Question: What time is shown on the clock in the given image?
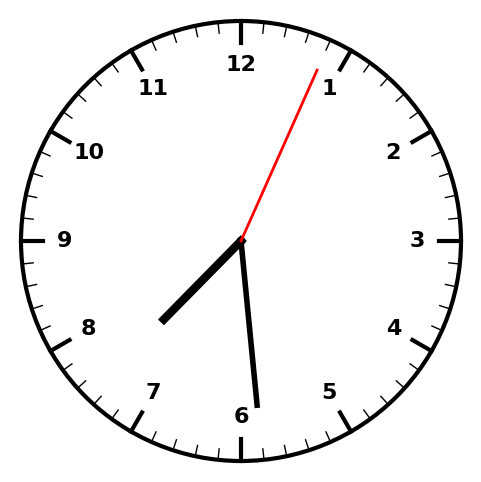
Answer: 07:29:04